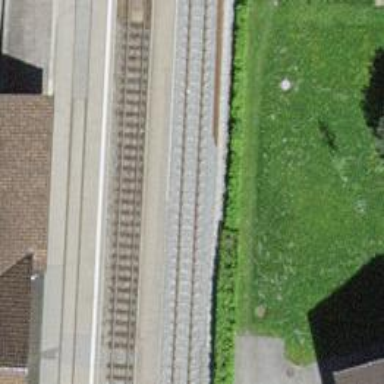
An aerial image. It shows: Station for public transport and railway.